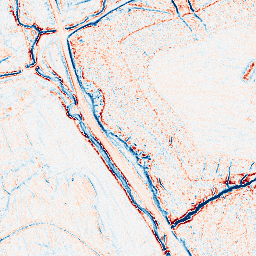
Category: edge_preserving
Decomposition family: anisotropic_diffusion
Decomposition parameters: iterations: 20
kappa: 30
gamma: 0.05
Upsampling method: quartic
Upsampling parameters: scale: 4
Upsampling scale: 4